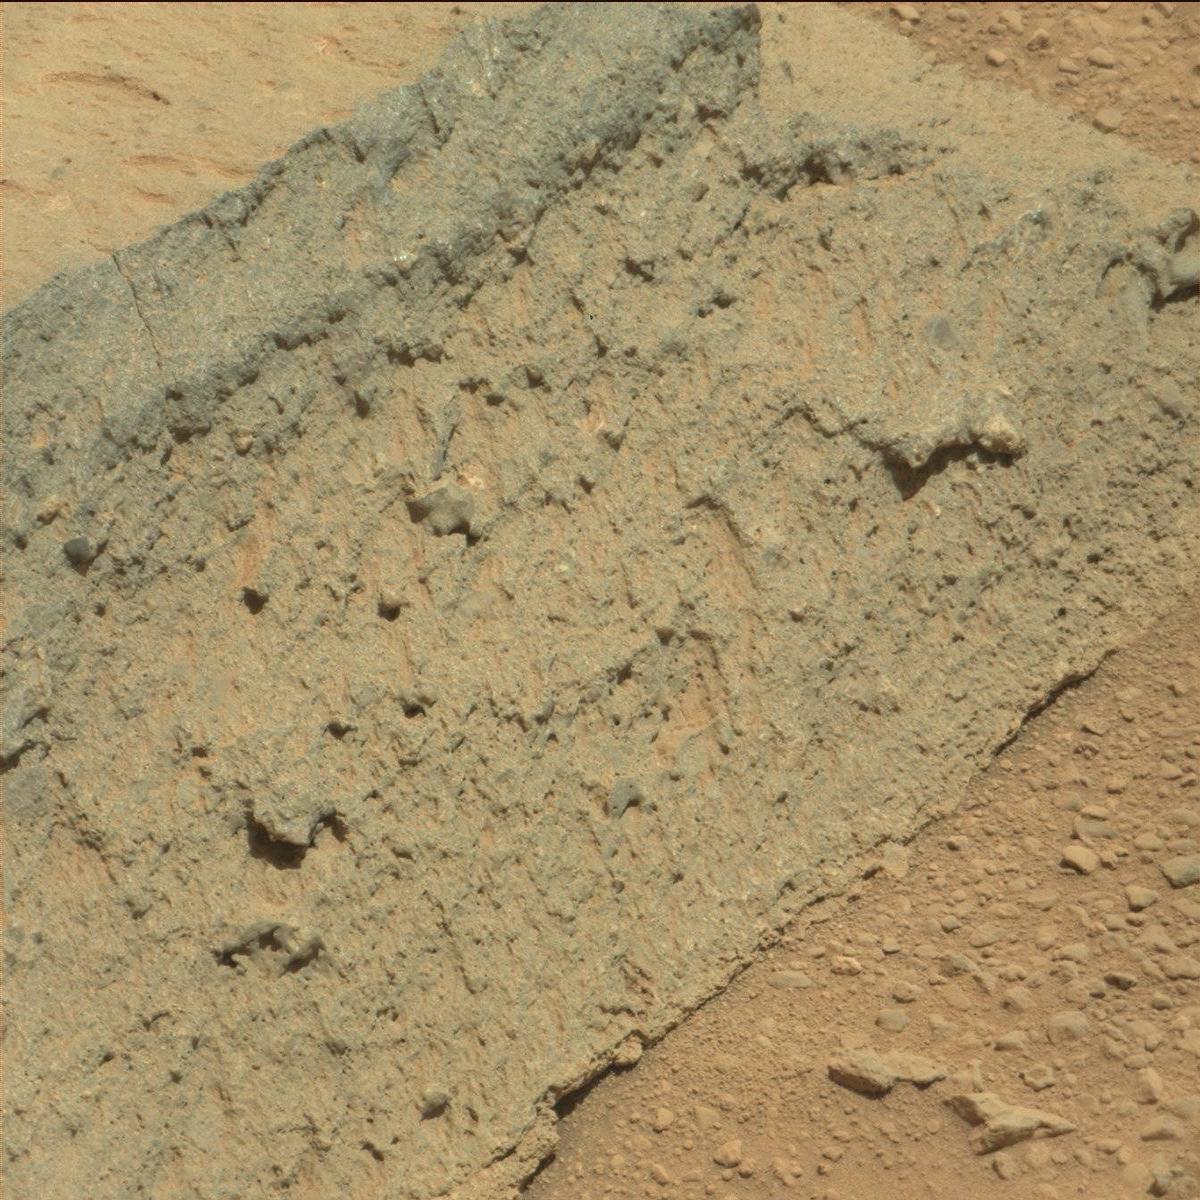
Terrain classes present: Bedrock, Sand / Soil